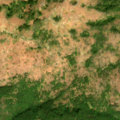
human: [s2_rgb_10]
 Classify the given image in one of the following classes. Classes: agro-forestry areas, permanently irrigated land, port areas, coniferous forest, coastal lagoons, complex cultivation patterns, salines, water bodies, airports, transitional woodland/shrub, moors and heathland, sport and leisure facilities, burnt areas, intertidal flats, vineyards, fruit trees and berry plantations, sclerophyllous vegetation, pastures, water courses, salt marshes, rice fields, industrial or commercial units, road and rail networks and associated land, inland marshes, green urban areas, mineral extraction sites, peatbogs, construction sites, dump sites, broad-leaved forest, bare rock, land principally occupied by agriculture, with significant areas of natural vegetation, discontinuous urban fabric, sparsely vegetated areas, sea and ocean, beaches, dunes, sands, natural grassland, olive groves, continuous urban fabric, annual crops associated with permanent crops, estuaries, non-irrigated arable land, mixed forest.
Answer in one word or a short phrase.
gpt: broad-leaved forest, natural grassland, transitional woodland/shrub